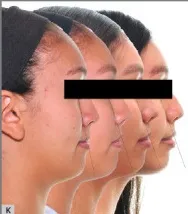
Extraoral.
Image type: medical_photograph (skin_photograph)